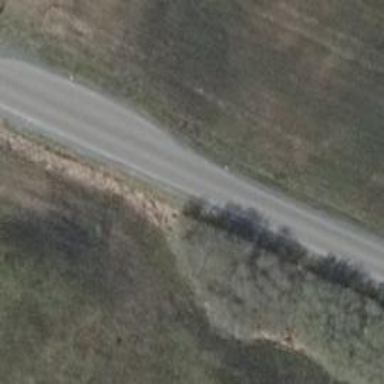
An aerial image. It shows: Tertiary road with asphalt surface.